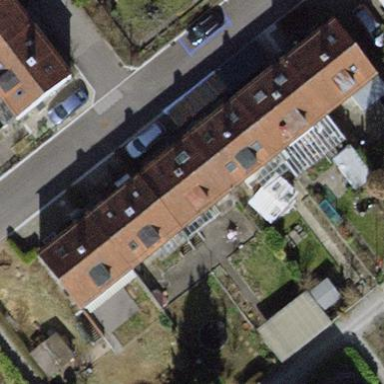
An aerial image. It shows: House with gabled roof made of tile. The roof is oriented across the building.